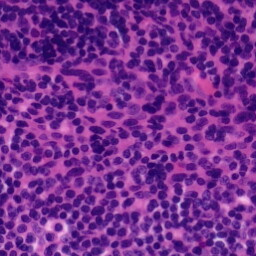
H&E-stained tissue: Tonsil